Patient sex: M
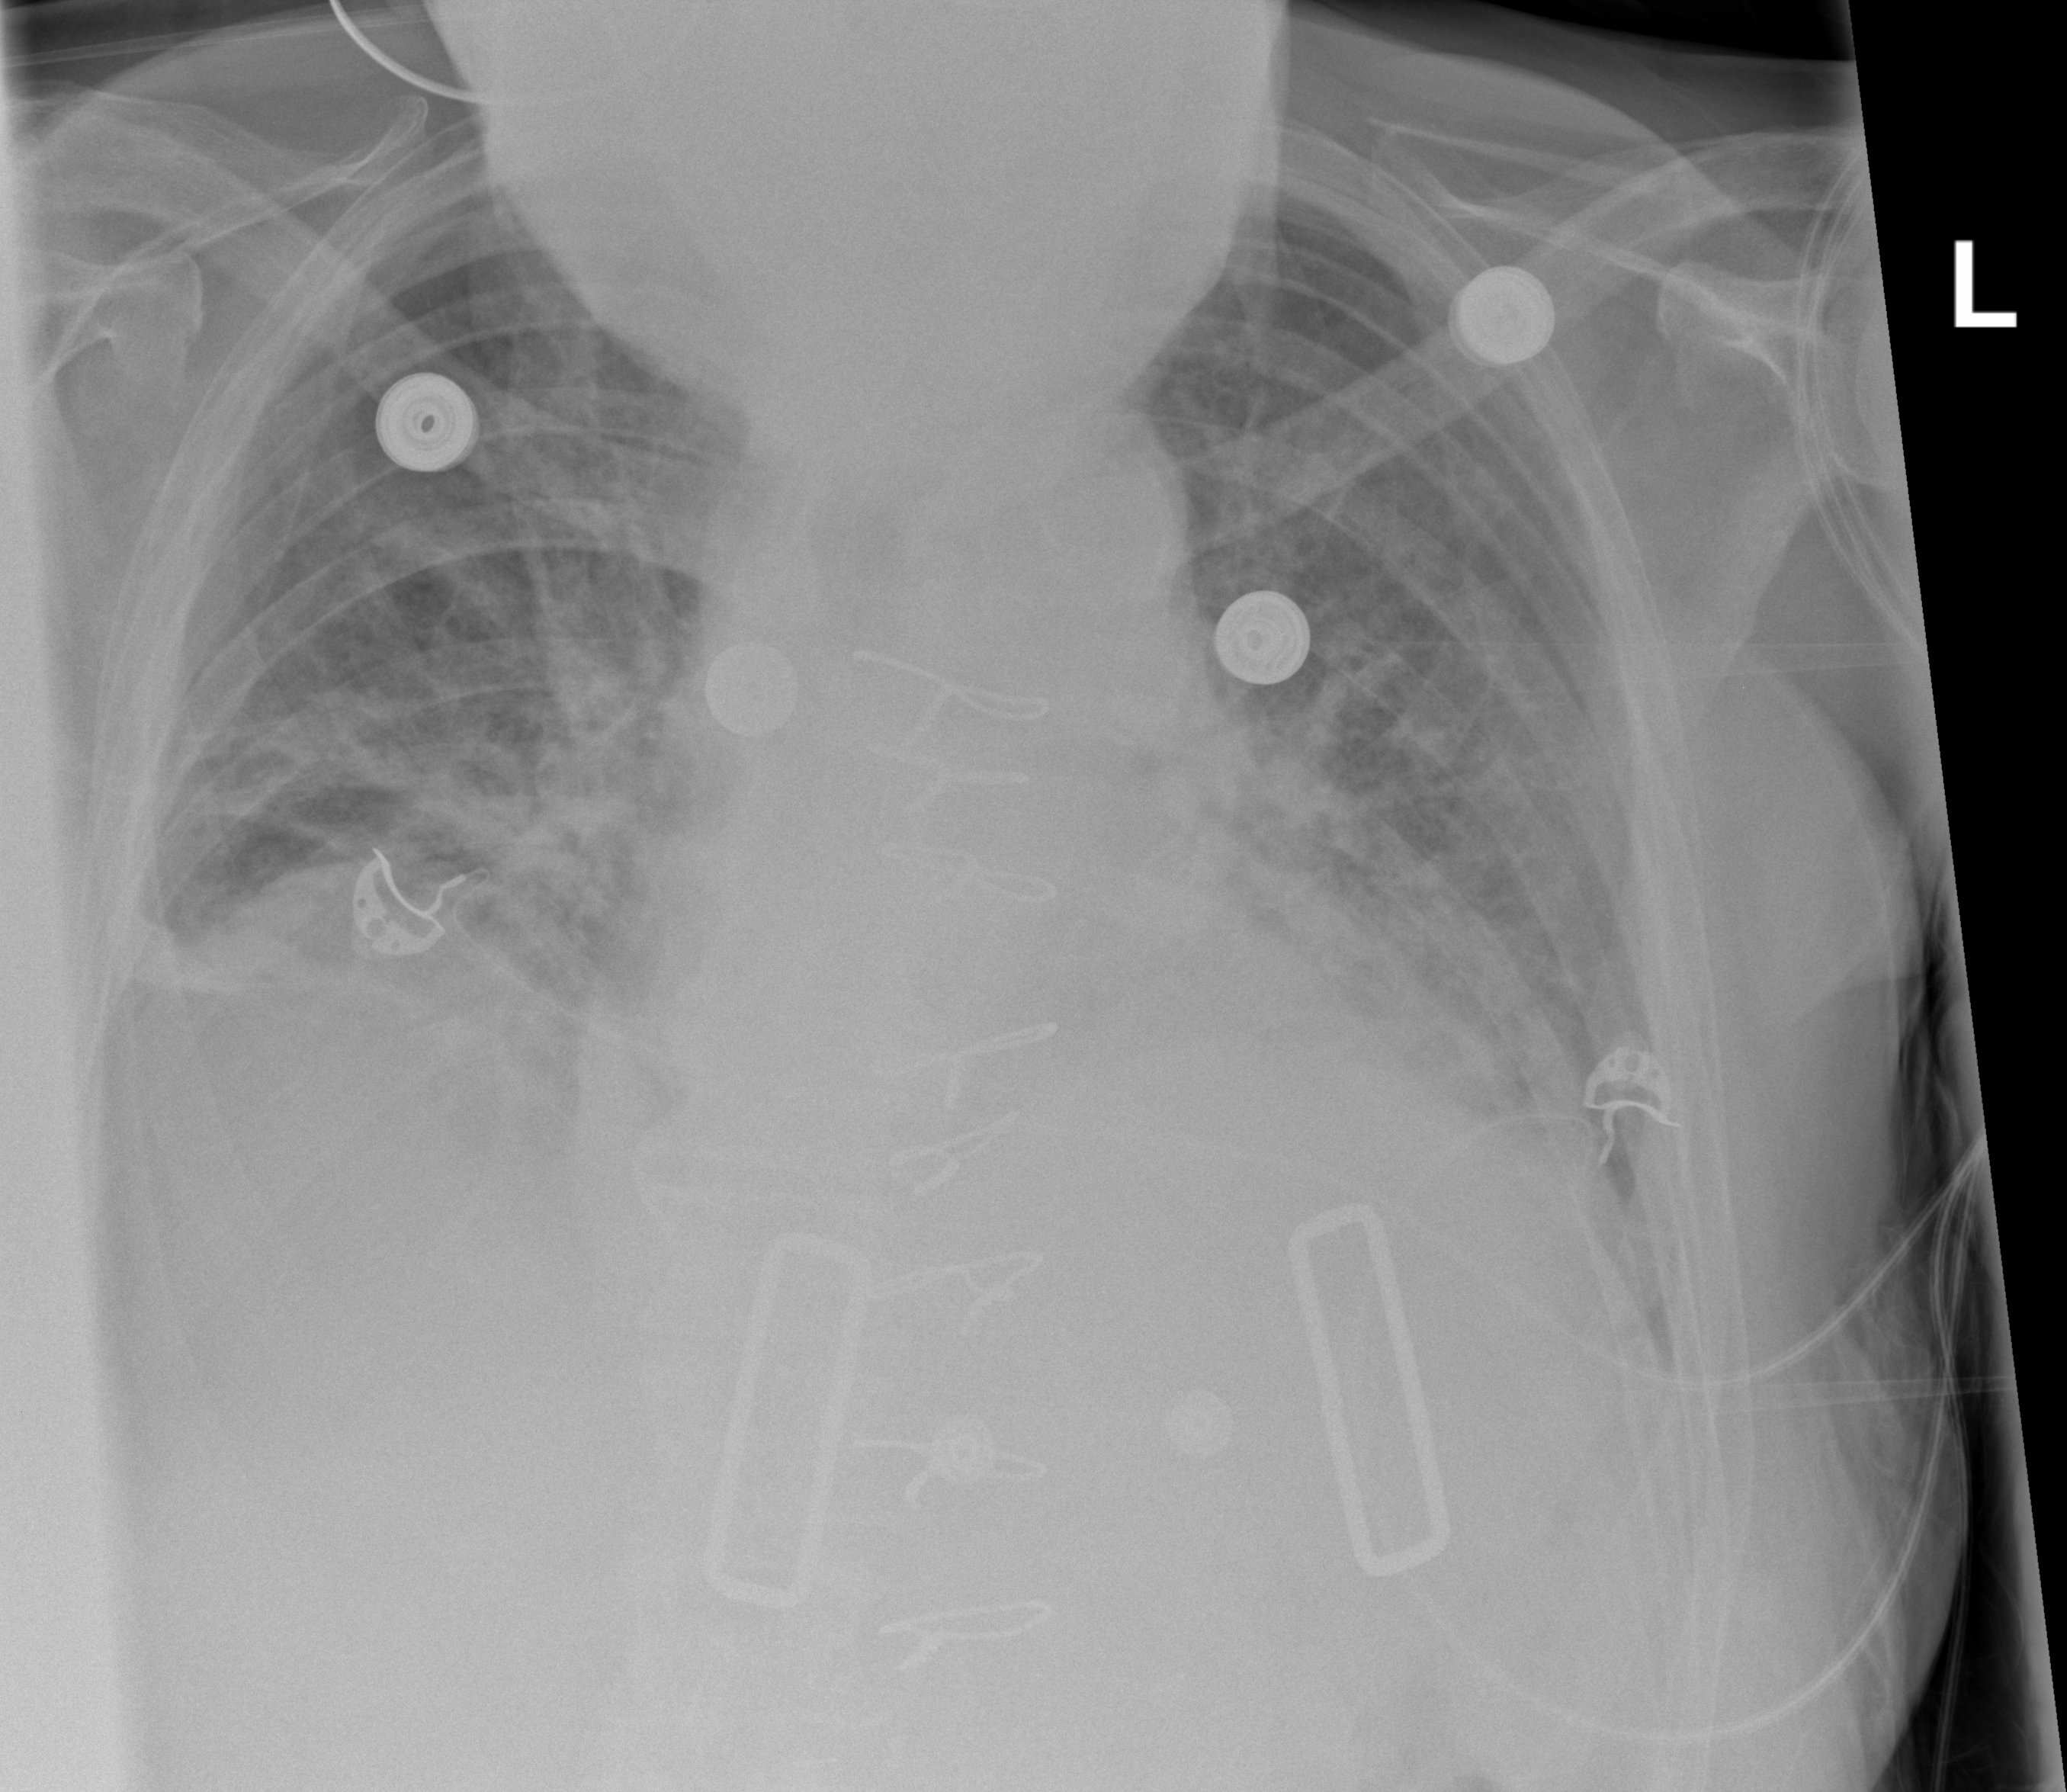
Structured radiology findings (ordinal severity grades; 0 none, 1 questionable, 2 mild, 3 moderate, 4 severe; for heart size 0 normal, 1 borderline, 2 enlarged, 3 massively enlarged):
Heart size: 2
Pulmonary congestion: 2
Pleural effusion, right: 2
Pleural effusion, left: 1
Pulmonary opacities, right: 2
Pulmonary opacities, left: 2
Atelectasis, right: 2
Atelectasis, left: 2